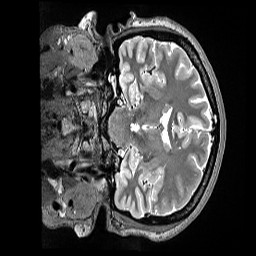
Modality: T2w
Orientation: coronal
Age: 36
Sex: female
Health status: ill
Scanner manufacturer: siemens
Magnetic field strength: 3 T
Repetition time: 3.2 s
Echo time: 0.564 s